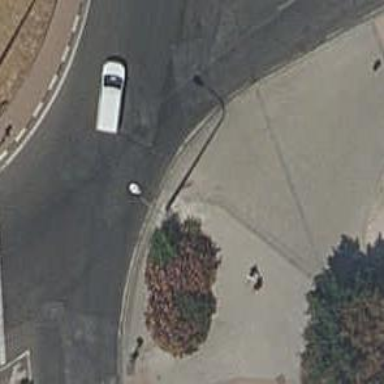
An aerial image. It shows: Roundabout at primary highway.